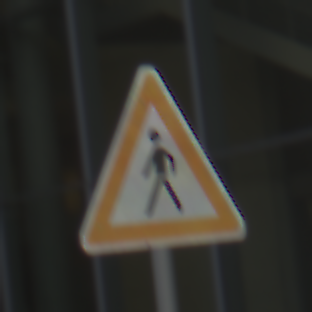
Verkehrszeichen: FussgaengerRechts
Umgebung: Outdoor, Urban
Tageszeit: SunriseSunset
Wetter: PartlyCloudy
Licht: Natural
Jahreszeit: NotSpecified
Kontrast: MediumContrast